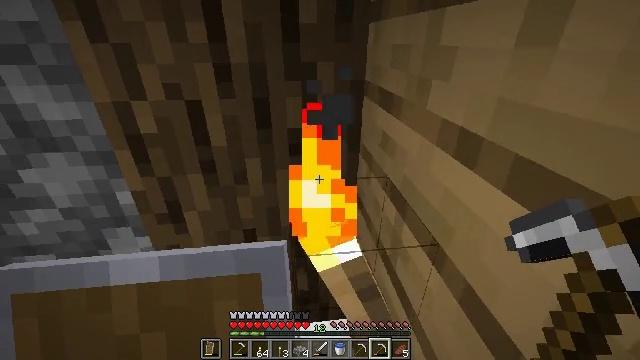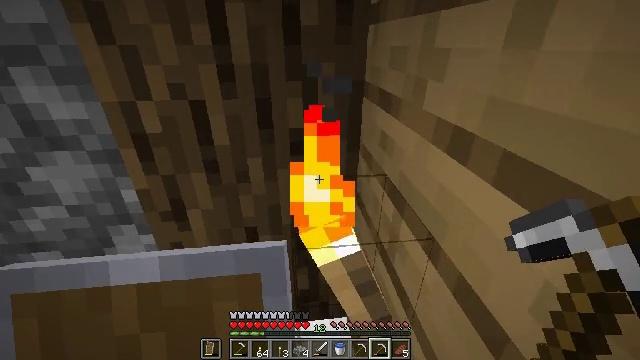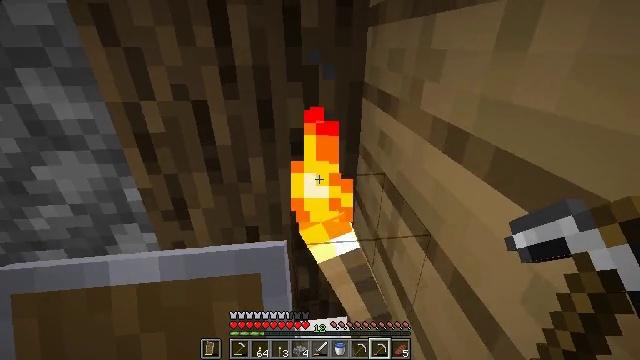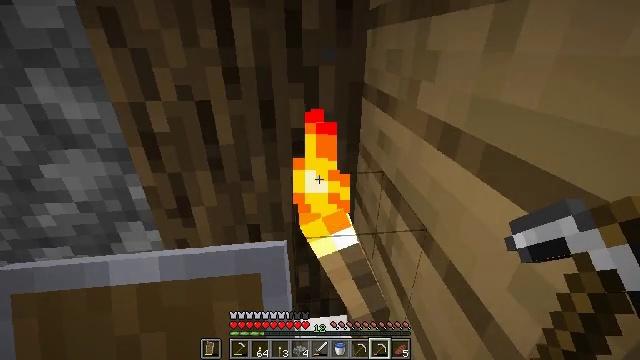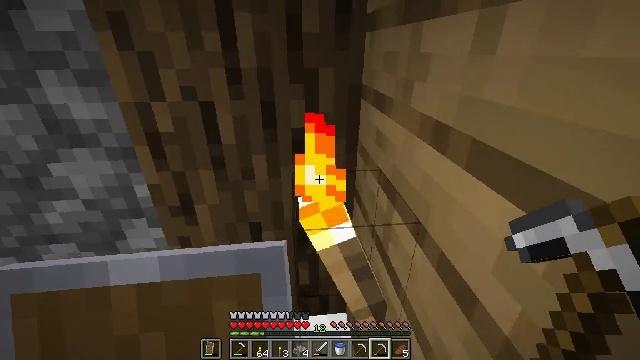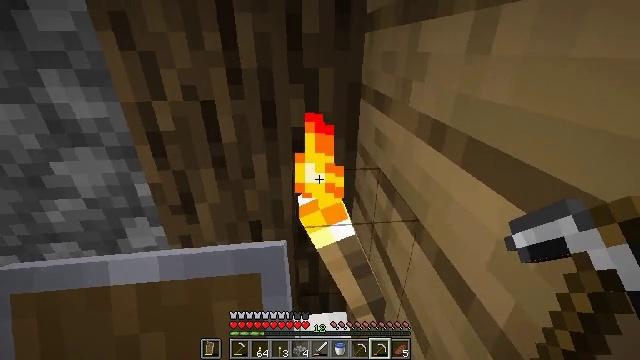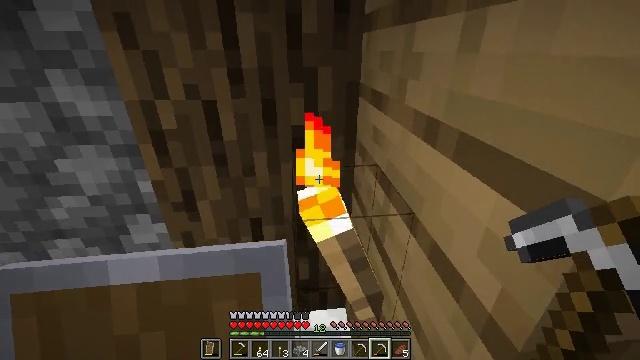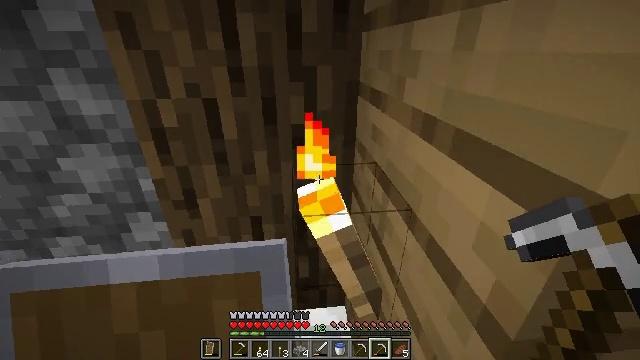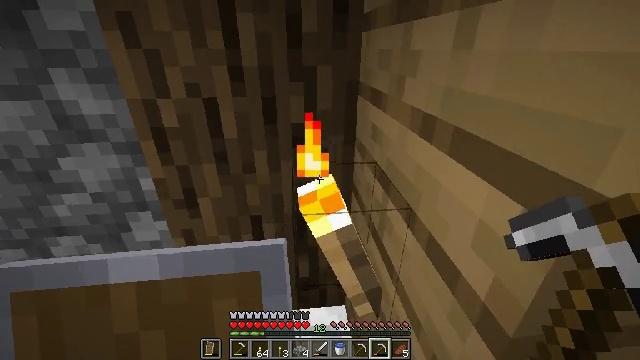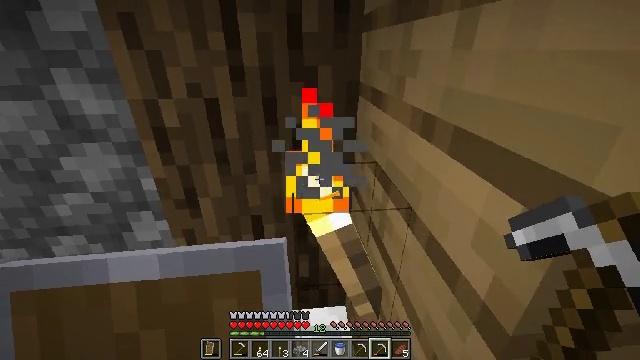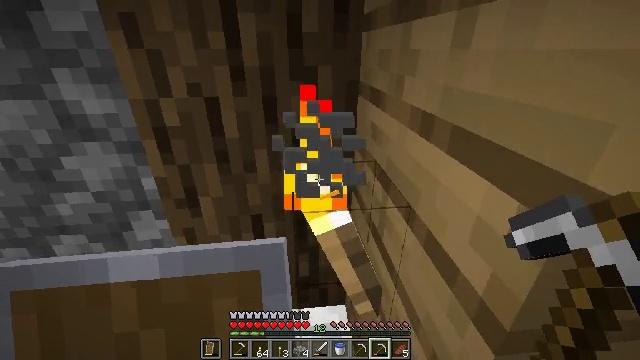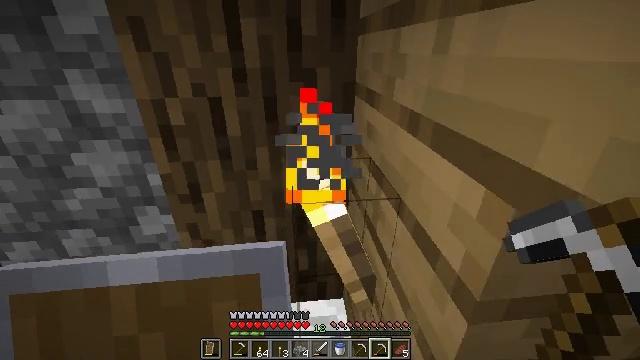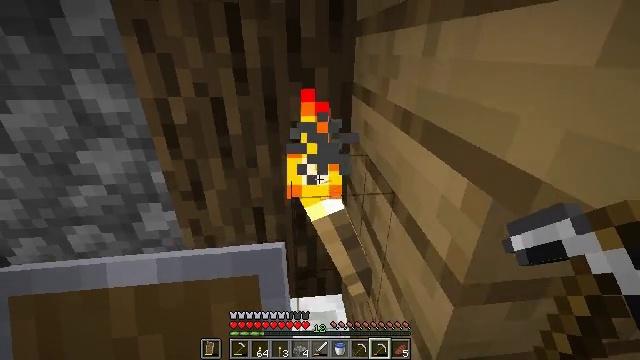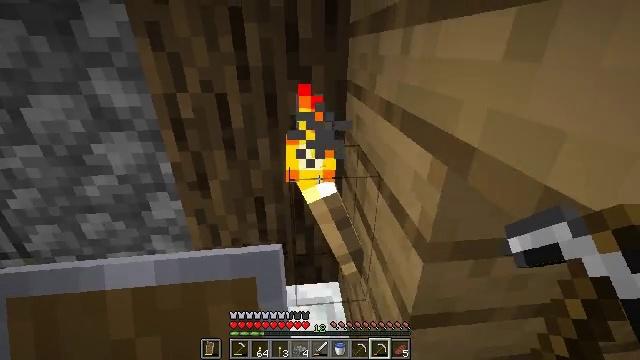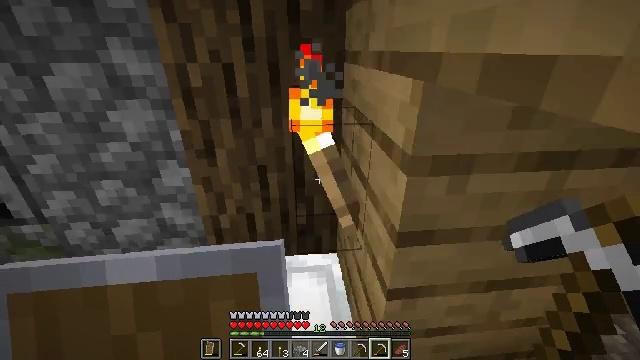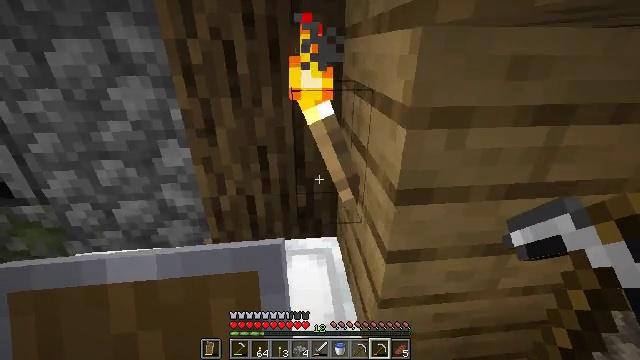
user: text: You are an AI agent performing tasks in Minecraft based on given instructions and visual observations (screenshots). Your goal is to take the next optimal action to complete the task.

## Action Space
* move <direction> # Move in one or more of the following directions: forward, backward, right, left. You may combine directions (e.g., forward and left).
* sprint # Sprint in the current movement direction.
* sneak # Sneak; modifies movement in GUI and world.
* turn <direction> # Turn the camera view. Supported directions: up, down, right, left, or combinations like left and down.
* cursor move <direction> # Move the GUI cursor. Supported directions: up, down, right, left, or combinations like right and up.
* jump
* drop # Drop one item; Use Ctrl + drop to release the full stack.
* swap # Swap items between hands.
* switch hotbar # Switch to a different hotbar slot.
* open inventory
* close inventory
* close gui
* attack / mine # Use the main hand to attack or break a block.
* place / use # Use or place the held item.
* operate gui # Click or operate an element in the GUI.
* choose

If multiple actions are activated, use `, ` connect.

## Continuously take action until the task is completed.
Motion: motion action
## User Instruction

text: Gather potatoes by left-clicking.
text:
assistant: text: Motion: move right
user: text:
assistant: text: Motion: move right
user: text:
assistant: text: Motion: move right
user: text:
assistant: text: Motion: move right
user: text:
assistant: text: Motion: move right
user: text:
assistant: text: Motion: no_op
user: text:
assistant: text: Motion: no_op
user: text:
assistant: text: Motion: no_op
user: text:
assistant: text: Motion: no_op
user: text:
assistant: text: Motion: move right
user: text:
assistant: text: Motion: move back and move right
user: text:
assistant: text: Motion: move back and move right
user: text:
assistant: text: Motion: move back
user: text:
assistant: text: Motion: no_op
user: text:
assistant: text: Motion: no_op
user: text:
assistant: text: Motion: no_op
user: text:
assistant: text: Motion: no_op
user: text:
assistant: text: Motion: no_op
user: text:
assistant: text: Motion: close inventory
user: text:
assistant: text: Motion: close inventory
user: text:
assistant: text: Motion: no_op
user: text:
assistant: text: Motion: no_op
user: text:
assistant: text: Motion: no_op
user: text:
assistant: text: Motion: no_op
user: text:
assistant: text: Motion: open inventory
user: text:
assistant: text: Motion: open inventory
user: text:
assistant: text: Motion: no_op
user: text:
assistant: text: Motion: no_op
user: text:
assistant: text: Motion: move forward
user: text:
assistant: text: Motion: move forward